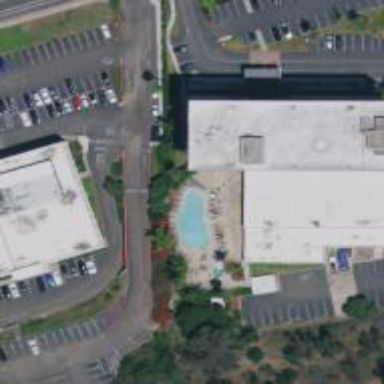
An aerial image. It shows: Hotel building.